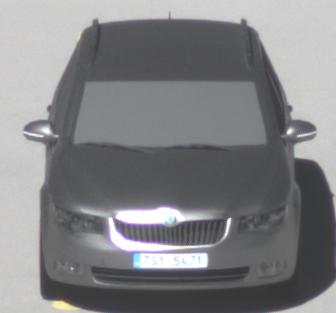
Make: Skoda
Model: Superb Combi 1.4 TSI
Detailed model: Superb (II) Combi
Model produced from: 2010/01
Model produced until: 2011/10
Doors: 5
Color: gray
Road condition: dry road
Daytime: midday
Contrast: high contrast